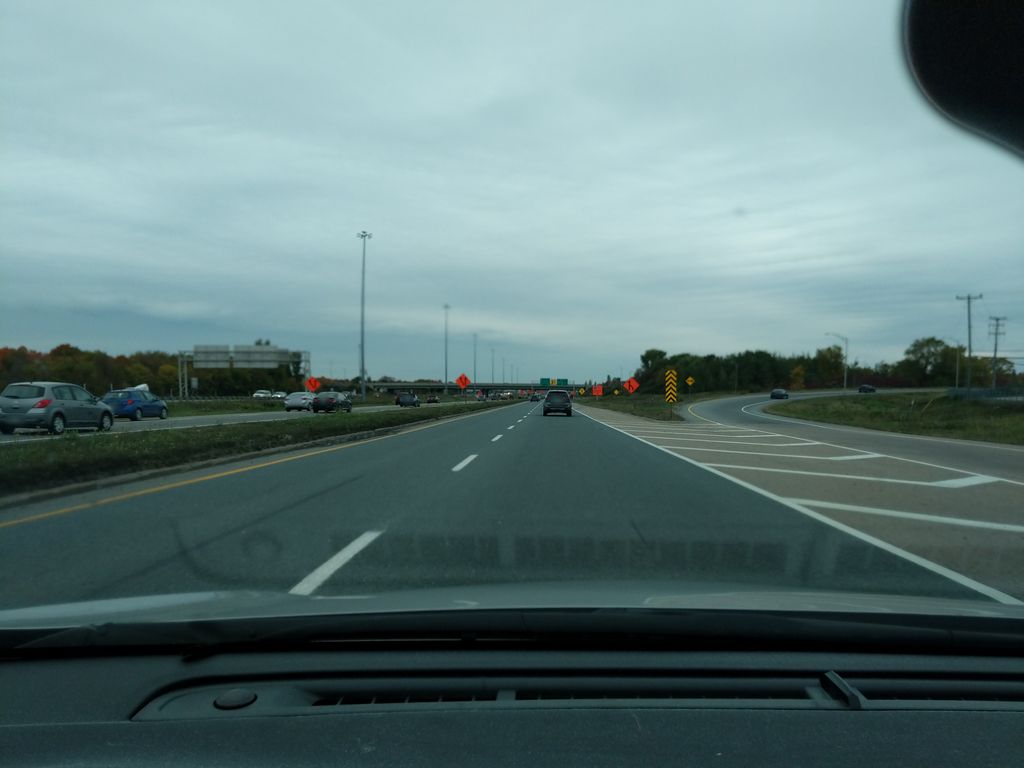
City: quebec_city